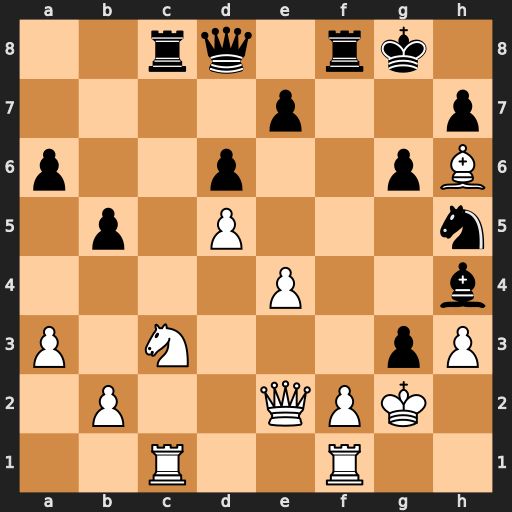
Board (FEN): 2rq1rk1/4p2p/p2p2pB/1p1P3n/4P2b/P1N3pP/1P2QPK1/2R2R2
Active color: w
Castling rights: -
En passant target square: -
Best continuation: Qg4 Bf6 Bxf8